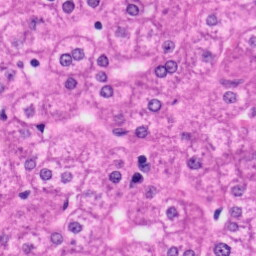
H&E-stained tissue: Liver